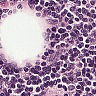
Metastatic tissue present: no